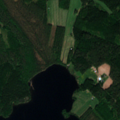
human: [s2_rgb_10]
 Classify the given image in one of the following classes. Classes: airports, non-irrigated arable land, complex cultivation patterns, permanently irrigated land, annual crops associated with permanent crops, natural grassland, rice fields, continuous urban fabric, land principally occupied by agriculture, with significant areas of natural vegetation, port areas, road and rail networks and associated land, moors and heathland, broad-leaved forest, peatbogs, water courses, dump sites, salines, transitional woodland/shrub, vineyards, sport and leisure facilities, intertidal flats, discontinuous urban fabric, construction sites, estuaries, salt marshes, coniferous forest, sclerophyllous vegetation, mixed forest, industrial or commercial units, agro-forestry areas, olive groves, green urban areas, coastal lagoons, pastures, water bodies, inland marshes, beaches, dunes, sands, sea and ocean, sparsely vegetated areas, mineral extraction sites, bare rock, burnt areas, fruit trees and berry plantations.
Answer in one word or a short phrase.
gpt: broad-leaved forest, coniferous forest, mixed forest, water bodies